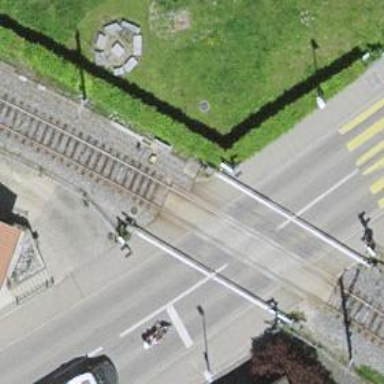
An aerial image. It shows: Railway level crossing.